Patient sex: M
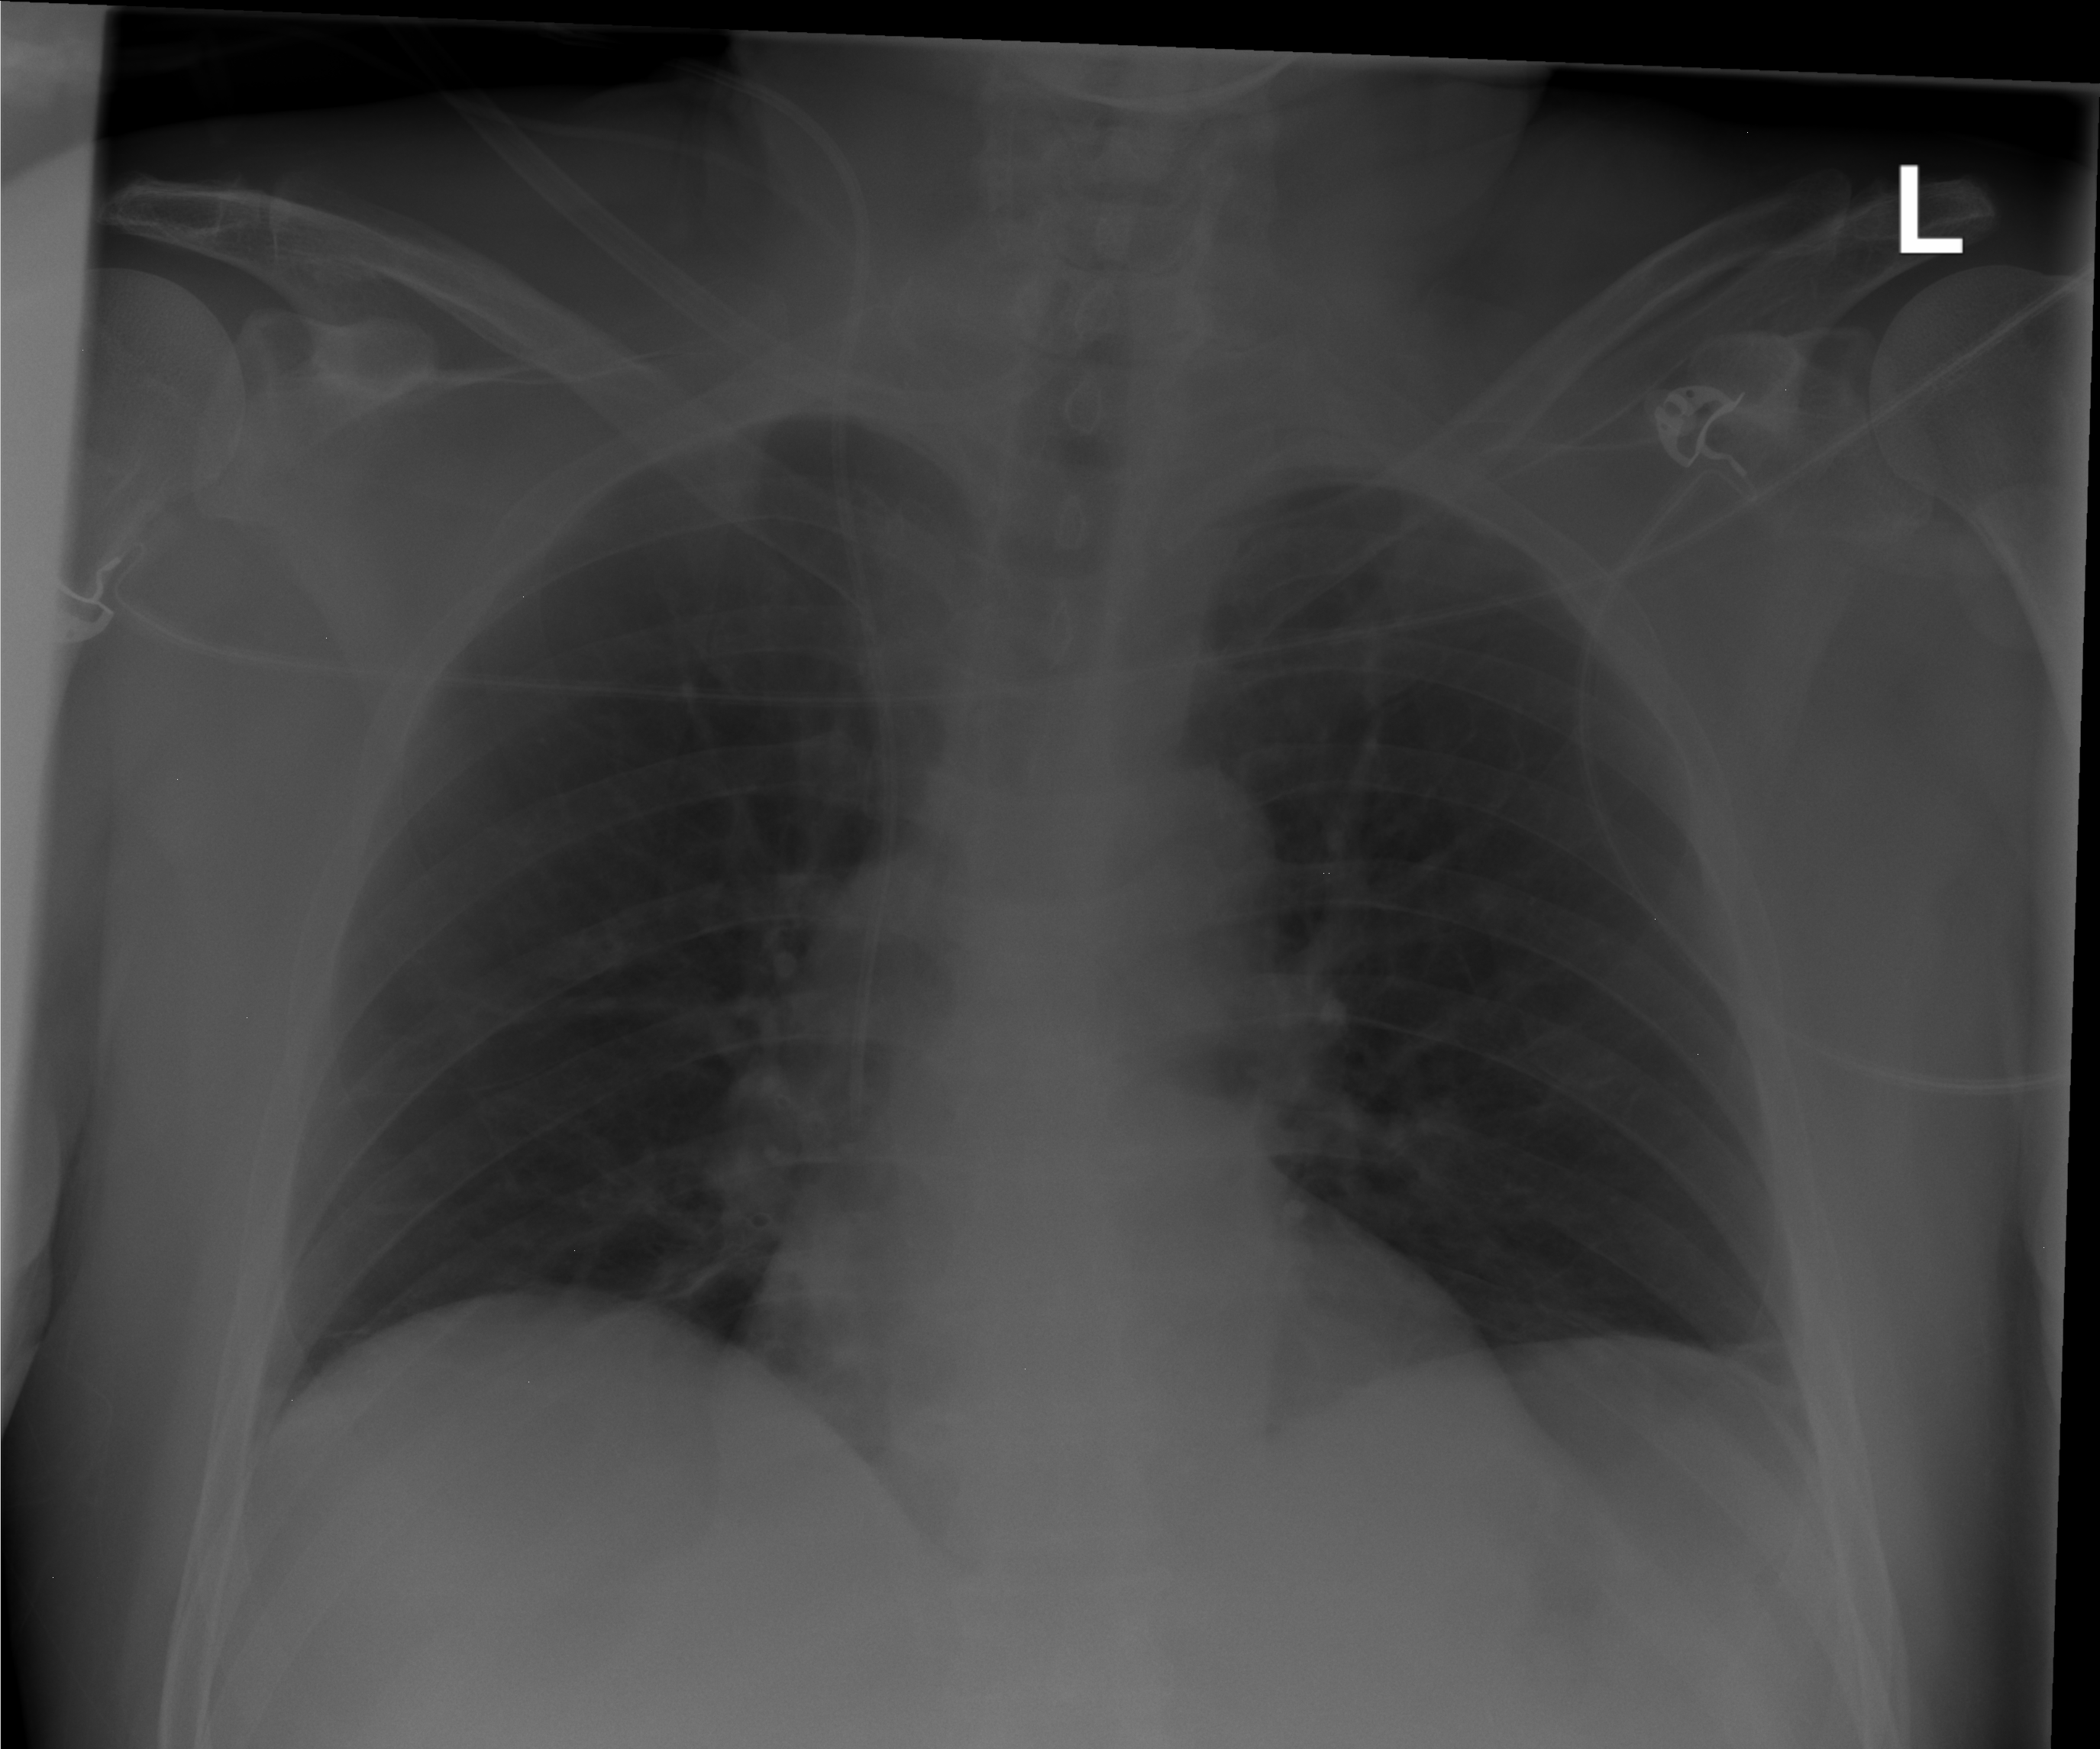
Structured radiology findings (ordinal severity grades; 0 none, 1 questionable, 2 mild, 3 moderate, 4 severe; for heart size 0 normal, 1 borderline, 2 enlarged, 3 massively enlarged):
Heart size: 0
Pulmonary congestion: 0
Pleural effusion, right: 0
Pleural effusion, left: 0
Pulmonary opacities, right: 0
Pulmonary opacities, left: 0
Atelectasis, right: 0
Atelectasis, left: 2